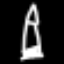
Label: pencil